Interaction volume radius: 10 \u00c5
Interaction volume height: 10 \u00c5
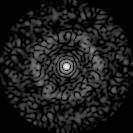
Disorder parameter: 0.7818